Field crop: maize
Growth stage: 2
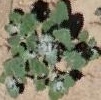
Species: chenopodium